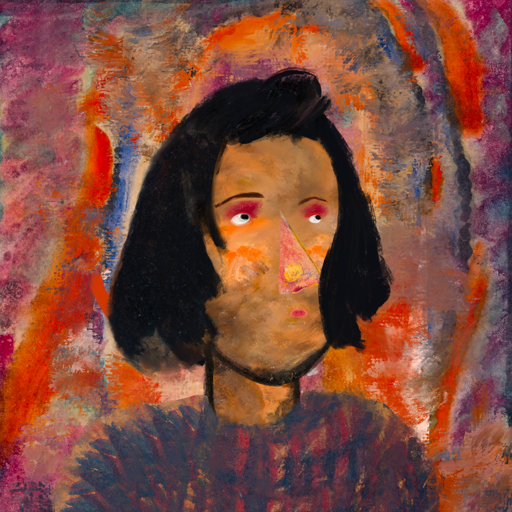
Background: Experience, Head And Neck Side: Gypsy_Queen, Face Side: Irani, Bust: In_The_Sun, Hair Side: Mosgoul, Head Accessory: Blank, Second Necklace: Blank, Necklace: Blank, Baby: Blank